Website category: restaurant
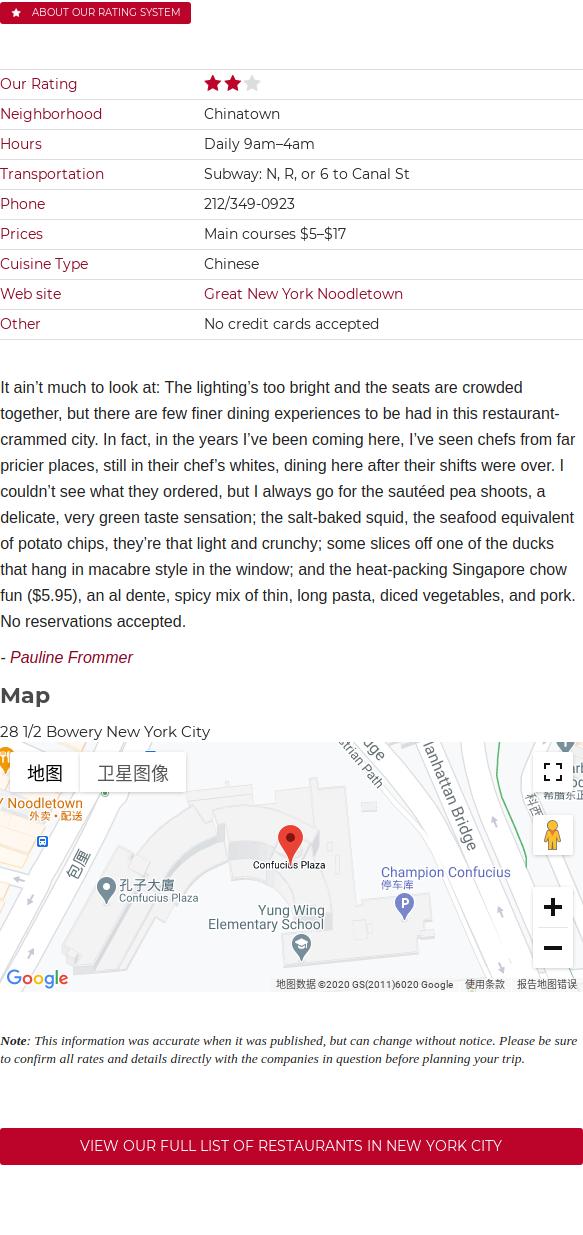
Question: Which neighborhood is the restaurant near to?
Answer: Chinatown

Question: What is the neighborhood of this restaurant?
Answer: Chinatown

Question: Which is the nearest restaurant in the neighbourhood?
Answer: Chinatown

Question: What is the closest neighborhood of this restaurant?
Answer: Chinatown

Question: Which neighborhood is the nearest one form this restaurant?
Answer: Chinatown

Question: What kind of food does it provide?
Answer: Chinese

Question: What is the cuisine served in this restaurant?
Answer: Chinese

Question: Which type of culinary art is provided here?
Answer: Chinese

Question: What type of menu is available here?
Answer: Chinese

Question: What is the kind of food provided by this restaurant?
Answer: Chinese

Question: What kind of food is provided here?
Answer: Chinese

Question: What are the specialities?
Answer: Chinese

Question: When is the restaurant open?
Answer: Daily 9am4am

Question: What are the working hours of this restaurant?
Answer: Daily 9am4am

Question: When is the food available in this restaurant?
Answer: Daily 9am4am

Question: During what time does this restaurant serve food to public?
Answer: Daily 9am4am

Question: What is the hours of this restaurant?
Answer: Daily 9am4am

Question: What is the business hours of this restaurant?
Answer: Daily 9am4am

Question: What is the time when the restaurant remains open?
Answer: Daily 9am4am

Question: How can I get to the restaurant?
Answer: Subway: N, R, or 6 to Canal St

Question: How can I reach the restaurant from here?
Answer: Subway: N, R, or 6 to Canal St

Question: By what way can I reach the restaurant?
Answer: Subway: N, R, or 6 to Canal St

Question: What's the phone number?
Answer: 212/349-0923

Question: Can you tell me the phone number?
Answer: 212/349-0923

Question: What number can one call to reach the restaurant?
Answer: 212/349-0923

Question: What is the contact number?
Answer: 212/349-0923

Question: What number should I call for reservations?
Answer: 212/349-0923

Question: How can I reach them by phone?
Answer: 212/349-0923

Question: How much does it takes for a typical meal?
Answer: Main courses $5$17

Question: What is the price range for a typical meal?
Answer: Main courses $5$17

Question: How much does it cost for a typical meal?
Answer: Main courses $5$17

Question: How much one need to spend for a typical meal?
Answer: Main courses $5$17

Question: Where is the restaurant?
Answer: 28 1/2 Bowery New York City

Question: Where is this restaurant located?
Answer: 28 1/2 Bowery New York City

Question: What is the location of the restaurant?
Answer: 28 1/2 Bowery New York City

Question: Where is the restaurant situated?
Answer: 28 1/2 Bowery New York City

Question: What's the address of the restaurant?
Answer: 28 1/2 Bowery New York City

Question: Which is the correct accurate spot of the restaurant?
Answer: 28 1/2 Bowery New York City

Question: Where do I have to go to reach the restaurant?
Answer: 28 1/2 Bowery New York City